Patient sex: M
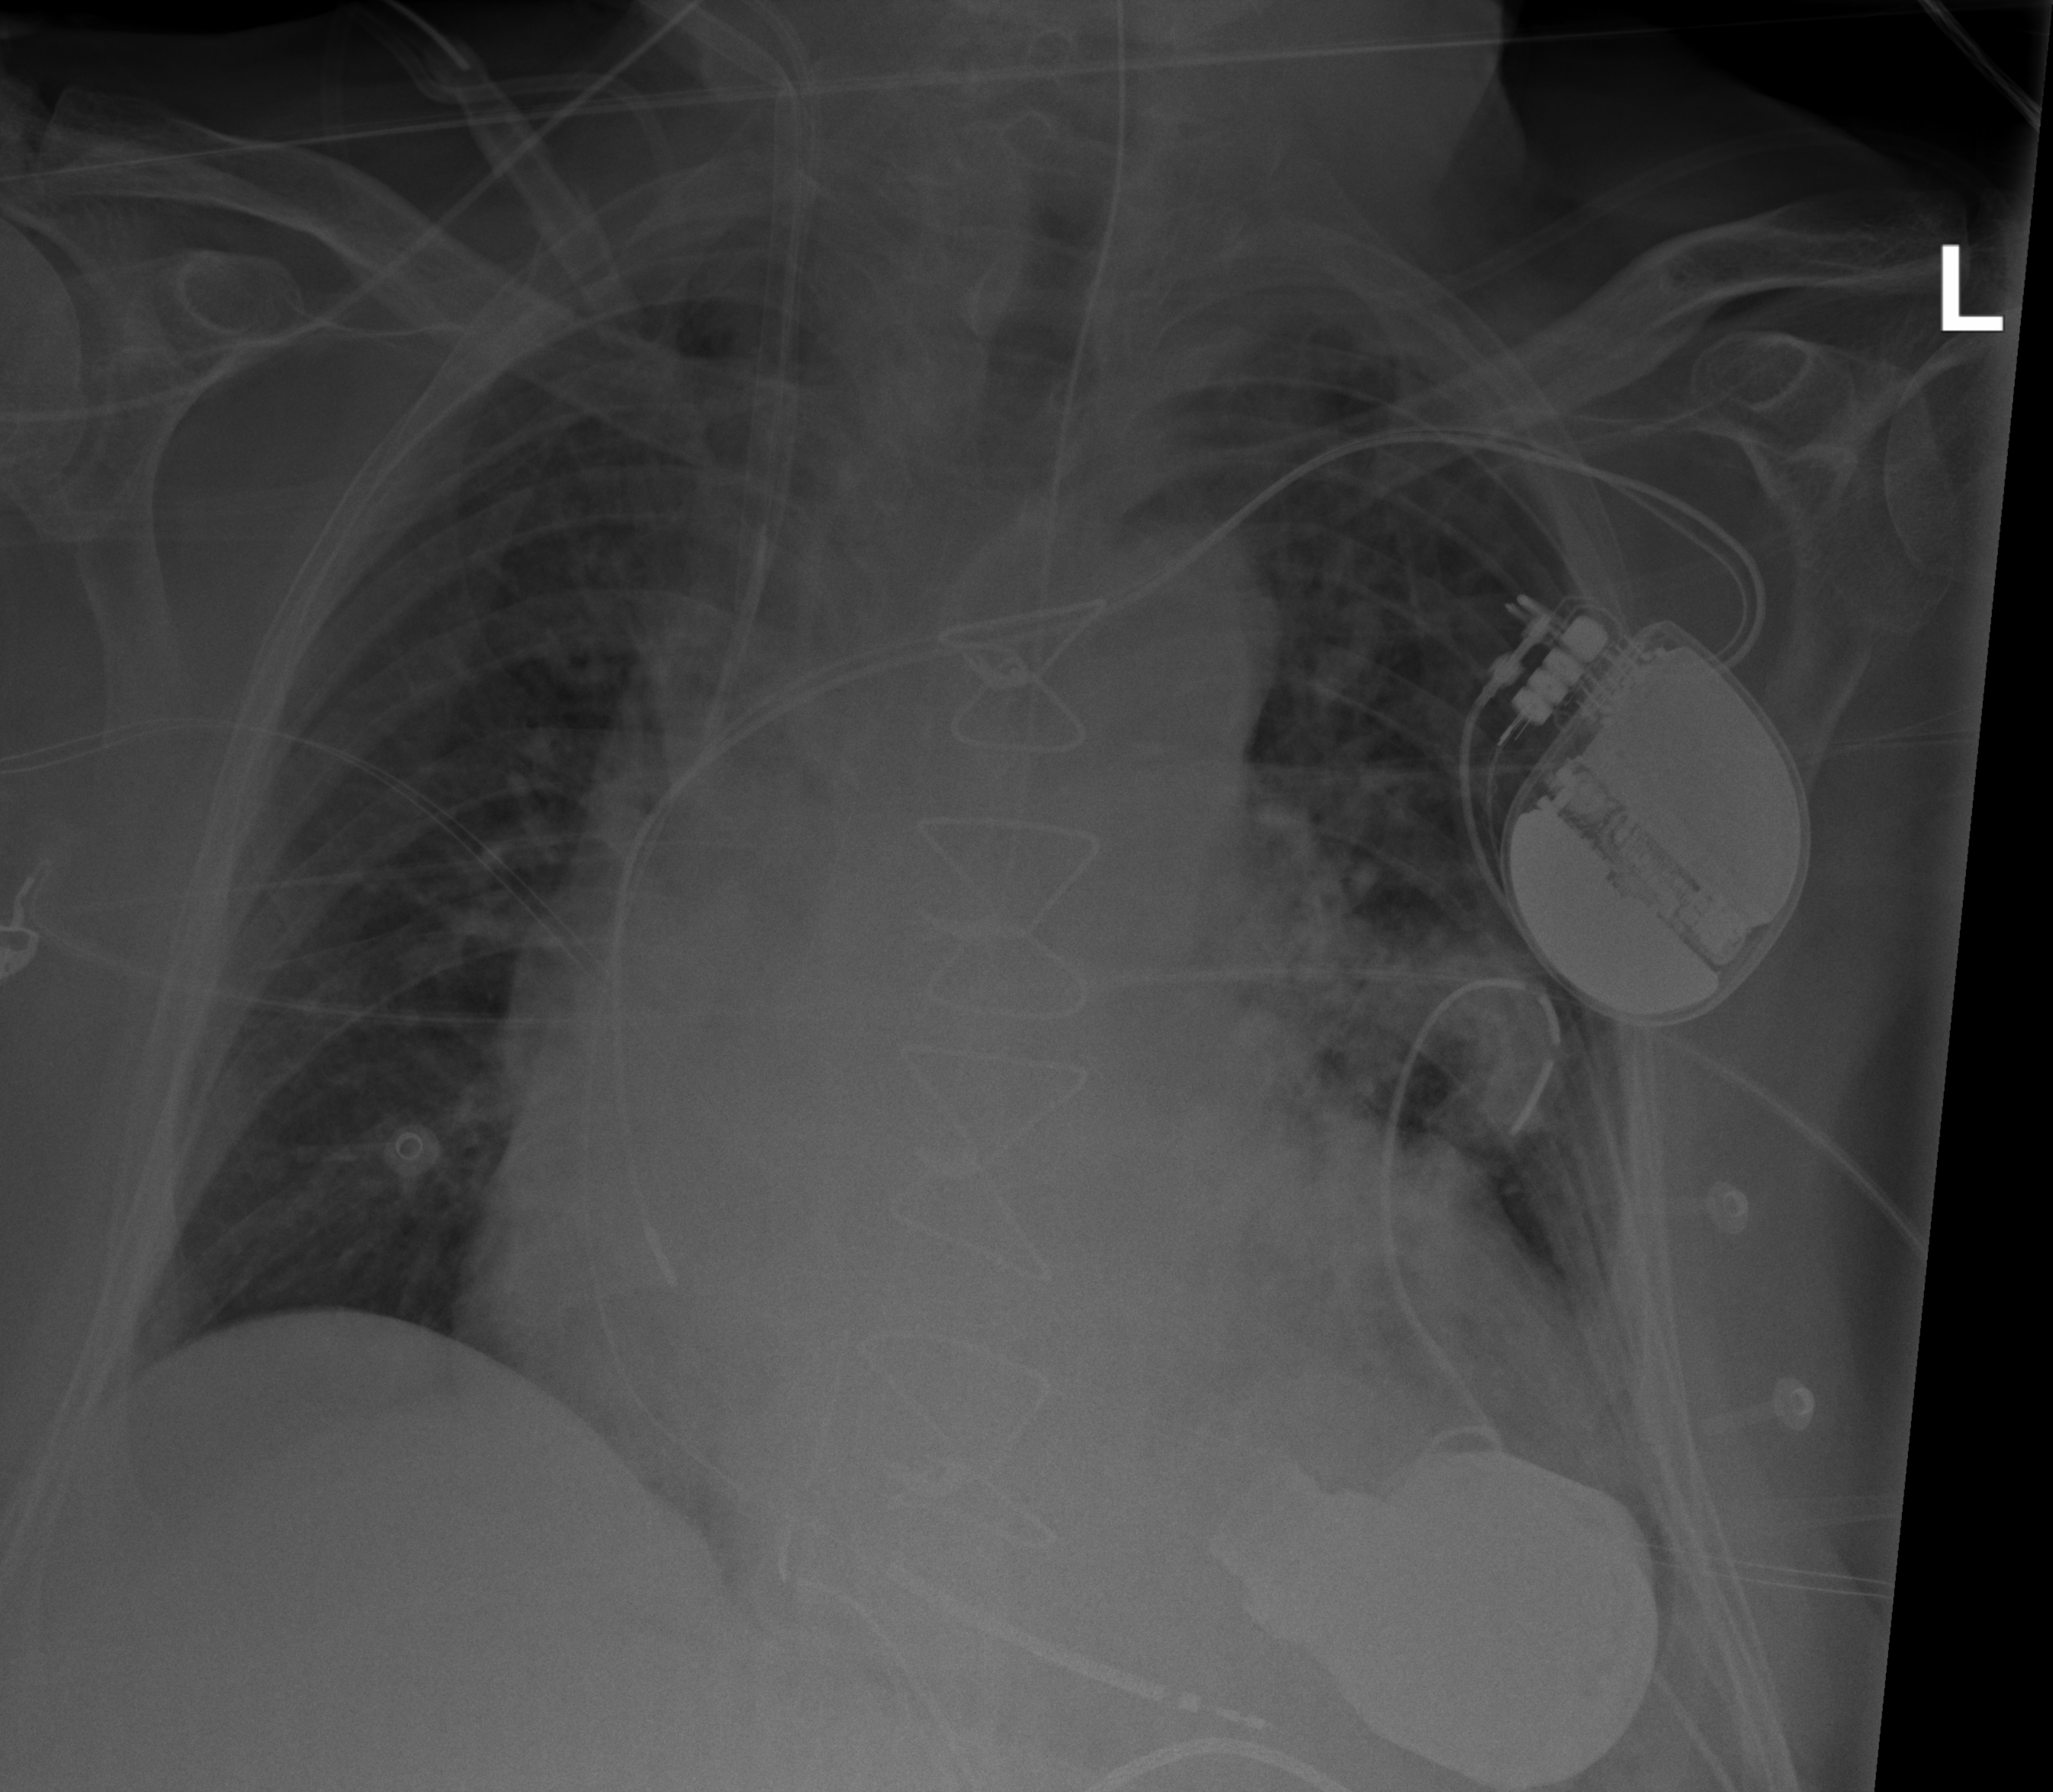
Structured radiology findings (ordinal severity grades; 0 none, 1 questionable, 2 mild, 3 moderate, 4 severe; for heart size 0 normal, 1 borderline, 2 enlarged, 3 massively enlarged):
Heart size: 2
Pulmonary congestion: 2
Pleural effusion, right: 0
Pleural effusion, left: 2
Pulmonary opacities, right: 0
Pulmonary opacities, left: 2
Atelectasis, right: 0
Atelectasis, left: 2